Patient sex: M
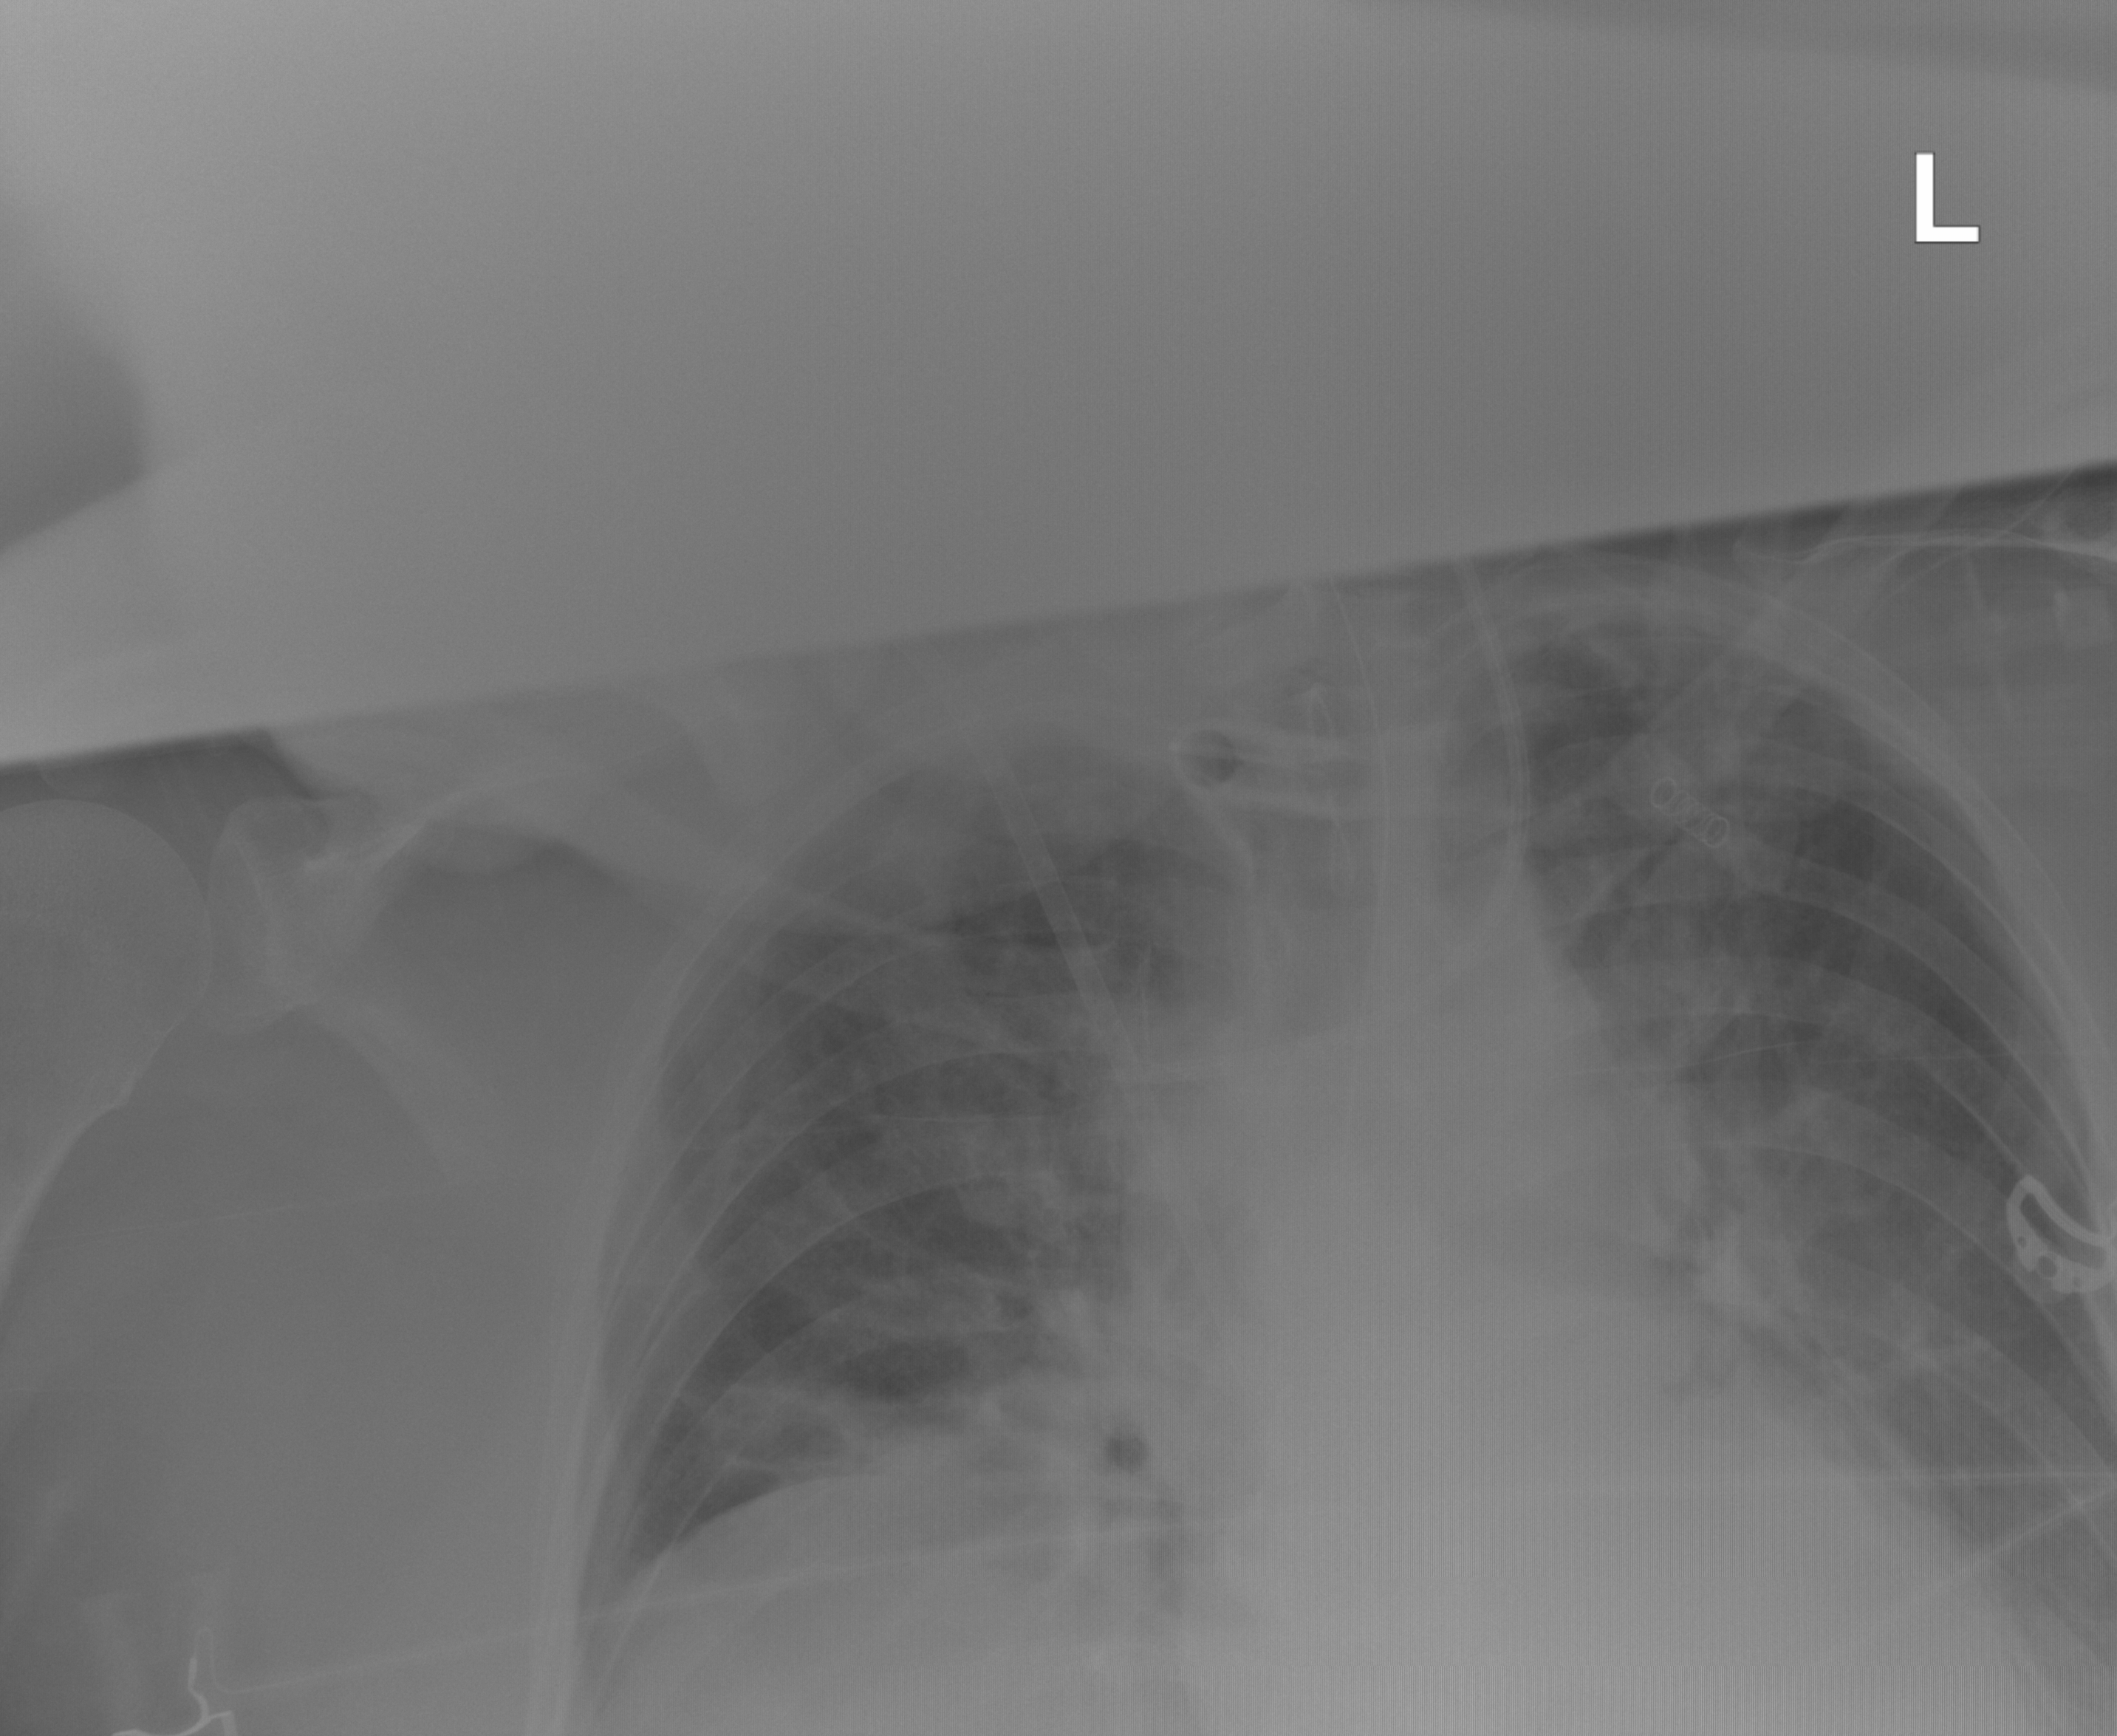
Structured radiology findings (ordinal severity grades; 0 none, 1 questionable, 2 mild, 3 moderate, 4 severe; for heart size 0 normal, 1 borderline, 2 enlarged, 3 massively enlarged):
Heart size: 1
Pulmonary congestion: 2
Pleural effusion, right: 0
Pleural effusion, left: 0
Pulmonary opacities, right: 0
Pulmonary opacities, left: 0
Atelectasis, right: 2
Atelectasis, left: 2